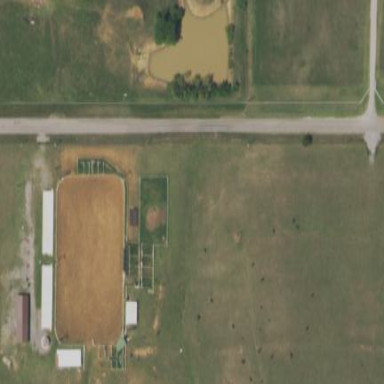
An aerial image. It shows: Equestrian pitch used for leisure and sports activities.